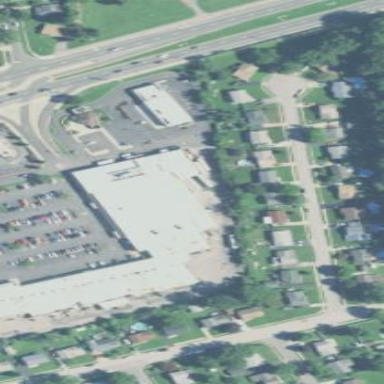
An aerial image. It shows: Retail building housing supermarket.